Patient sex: F
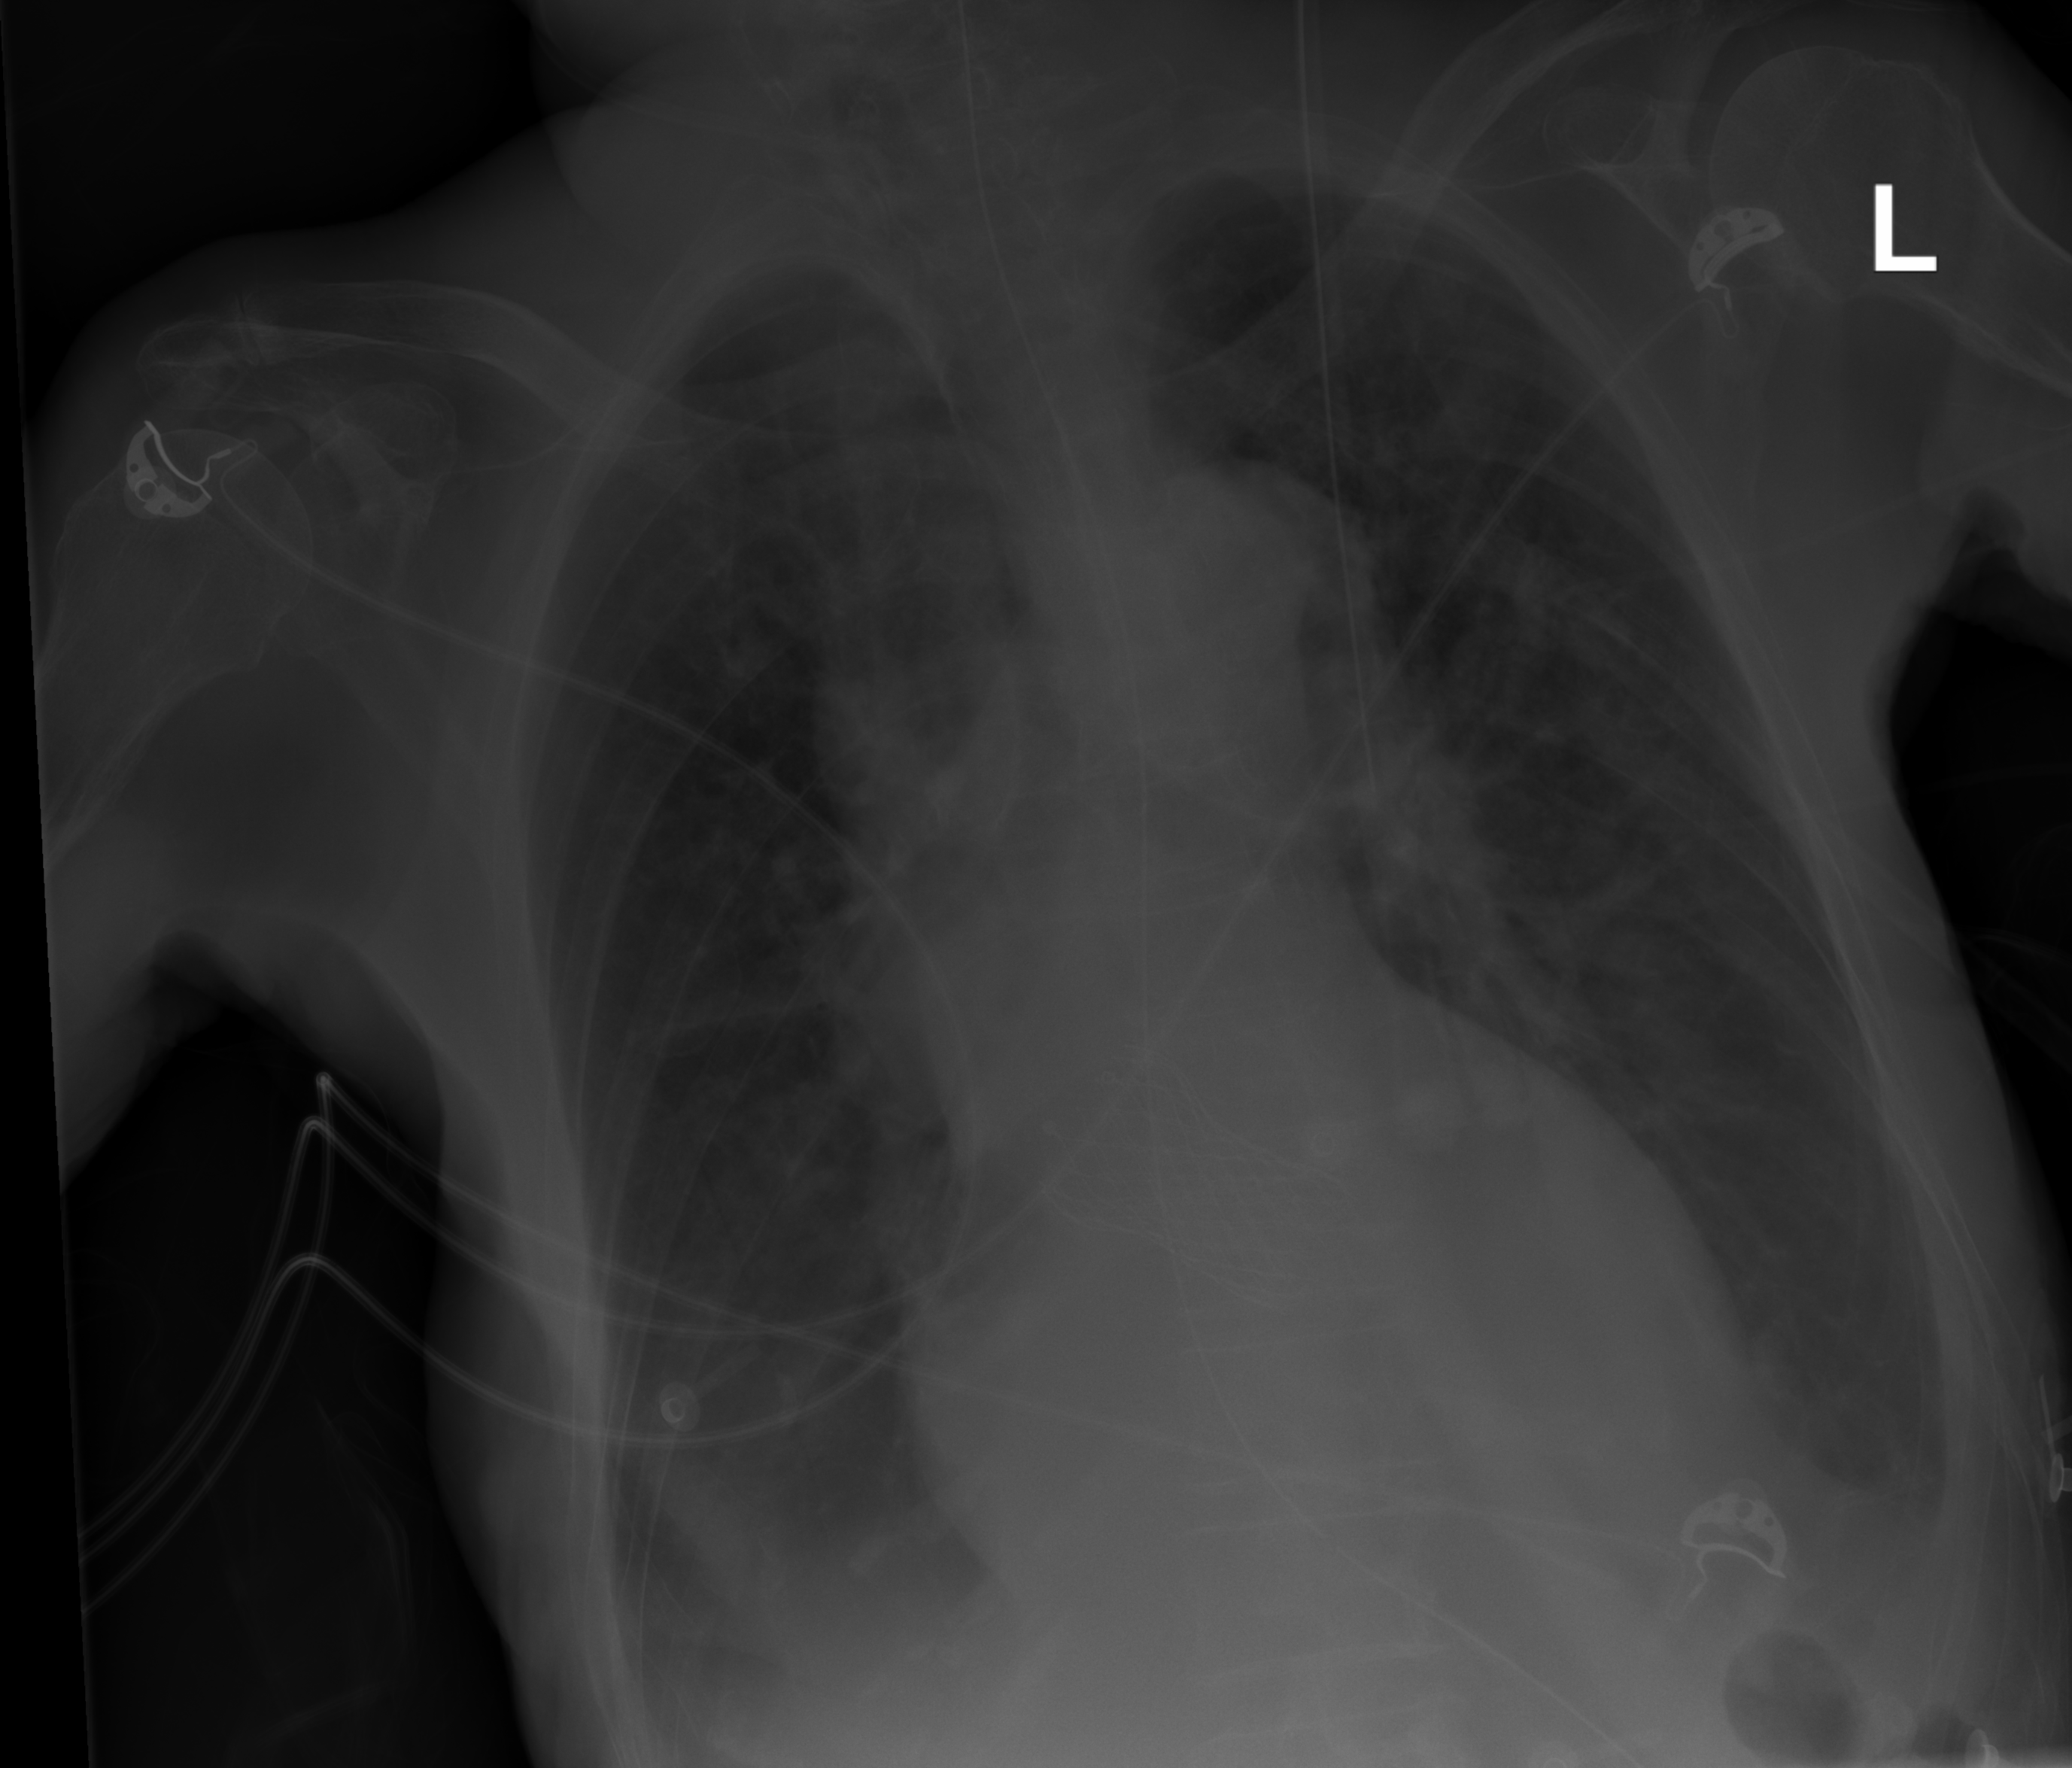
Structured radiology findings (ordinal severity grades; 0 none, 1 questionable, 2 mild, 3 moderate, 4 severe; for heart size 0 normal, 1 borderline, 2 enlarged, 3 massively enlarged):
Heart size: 2
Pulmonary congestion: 0
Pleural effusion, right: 2
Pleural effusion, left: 2
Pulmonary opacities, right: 0
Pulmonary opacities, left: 1
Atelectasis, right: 0
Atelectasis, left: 0